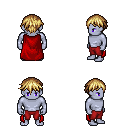
a pixel art fantasy rpg character, male body template, dark elf, purple skin, red cape, red pants, blonde short bangs hairstyle, four views (front, back, left, right), 2x2 character sprite sheet, small pixel art, hard edges, no anti-aliasing